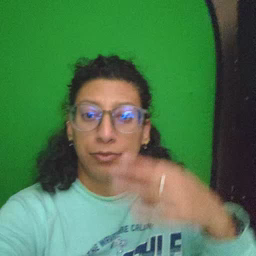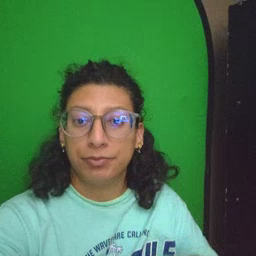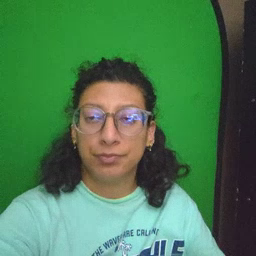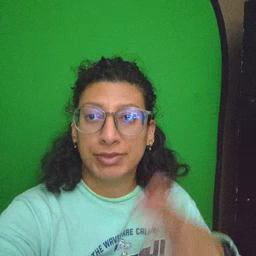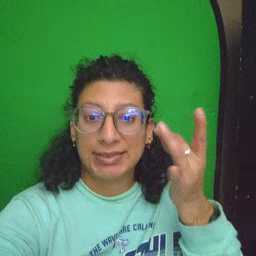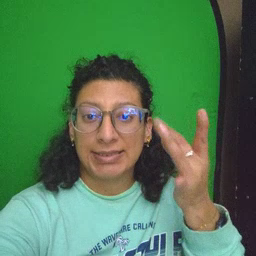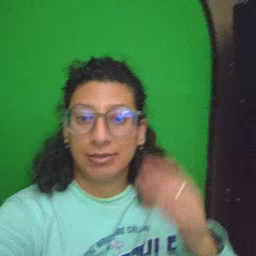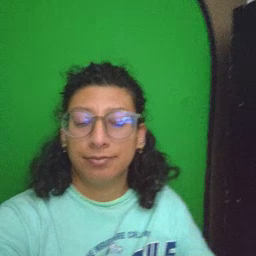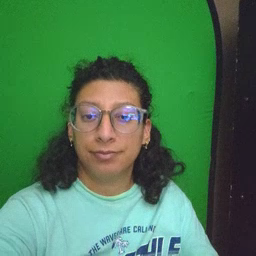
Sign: sticky